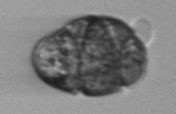
Label: Margalefidinium